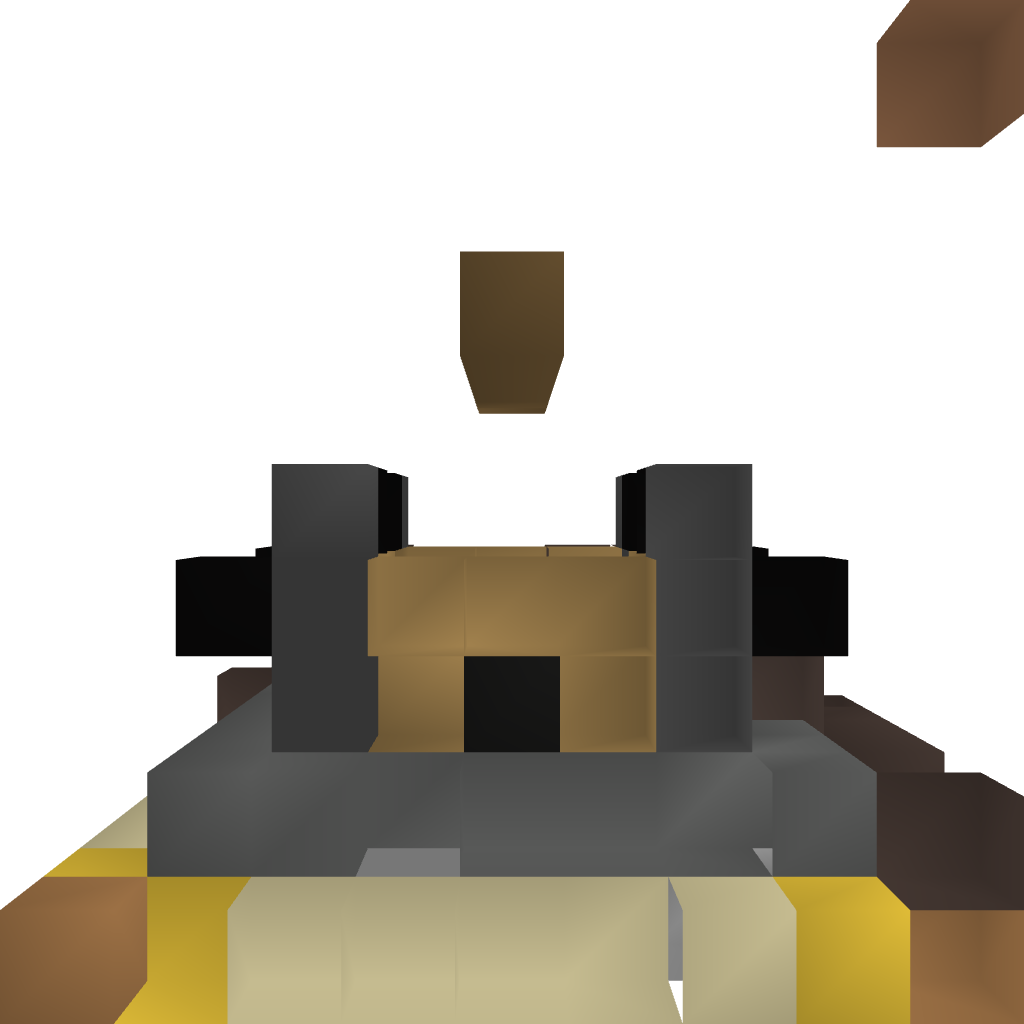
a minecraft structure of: Grief Prevention tutorial House